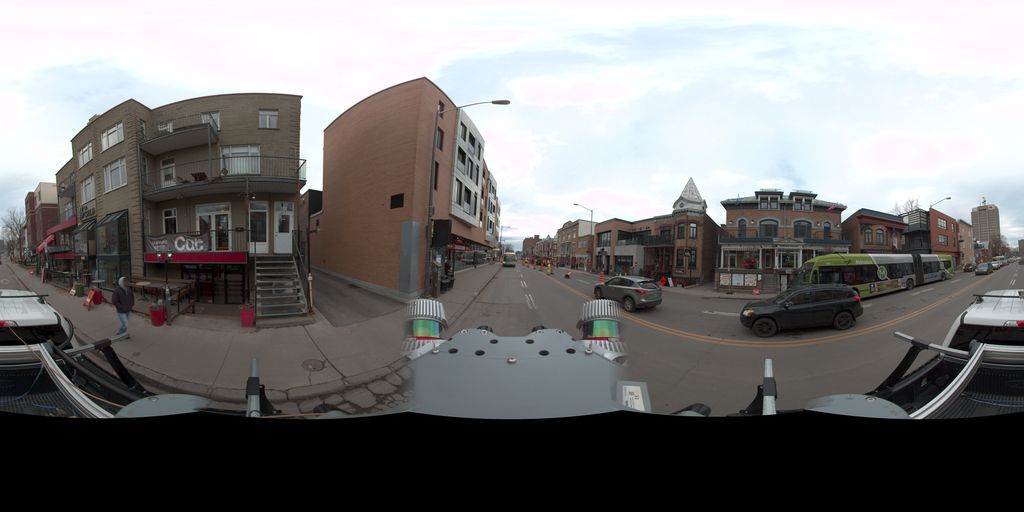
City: quebec_city